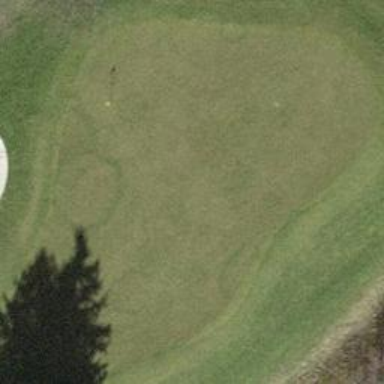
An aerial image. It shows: Golf green.